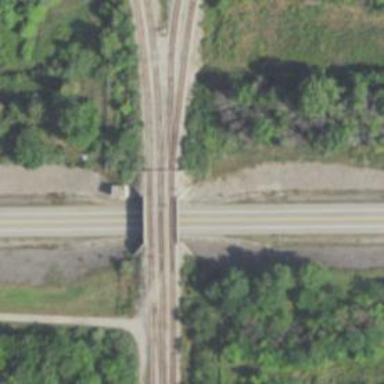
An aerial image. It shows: Railway siding for service.